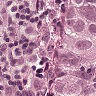
Metastatic tissue present: yes